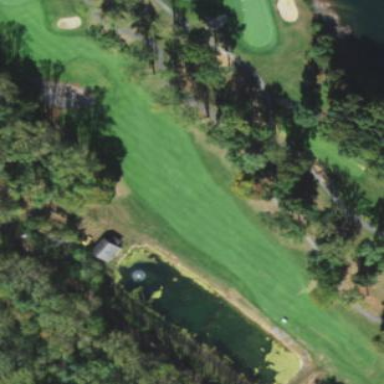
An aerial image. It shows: Golf fairway surrounded by grass.